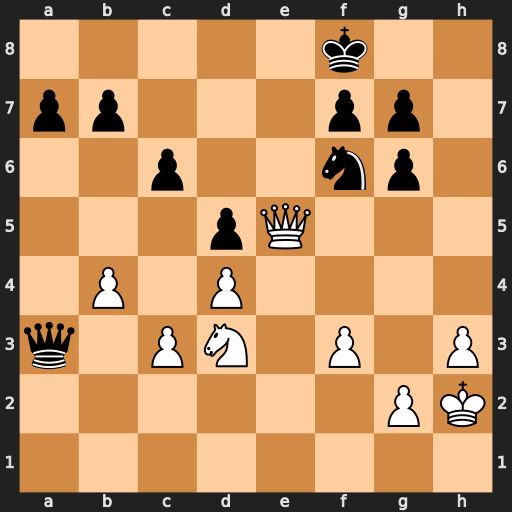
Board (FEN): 5k2/pp3pp1/2p2np1/3pQ3/1P1P4/q1PN1P1P/6PK/8
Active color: w
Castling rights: -
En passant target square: -
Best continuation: Qb8+ Ne8 Qxb7